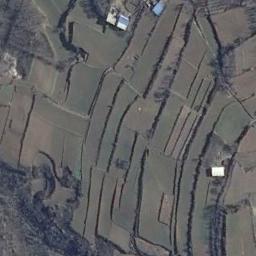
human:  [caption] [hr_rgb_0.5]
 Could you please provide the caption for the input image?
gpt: There are many buildings beside the terraces .

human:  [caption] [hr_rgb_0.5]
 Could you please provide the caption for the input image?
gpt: There are several houses in a large layer of brown and green mixed terraces .

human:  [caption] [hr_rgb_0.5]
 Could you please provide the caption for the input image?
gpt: The green terrace is next to some houses and trees .

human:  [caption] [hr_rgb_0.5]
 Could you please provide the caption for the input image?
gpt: Half of the terraces are full of crops, and the other half are empty .

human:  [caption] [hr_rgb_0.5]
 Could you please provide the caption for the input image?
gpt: There are several buildings among the terraces .